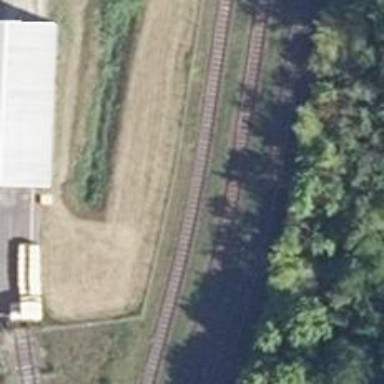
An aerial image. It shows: Railway spur service.